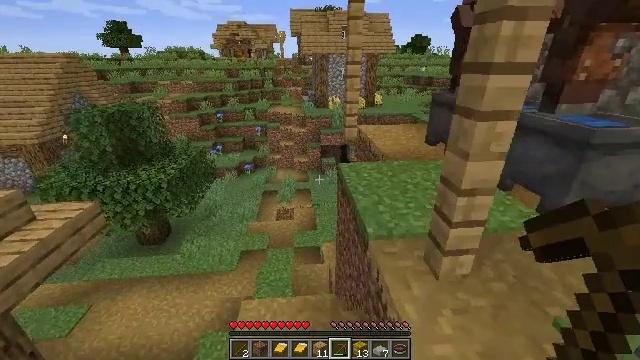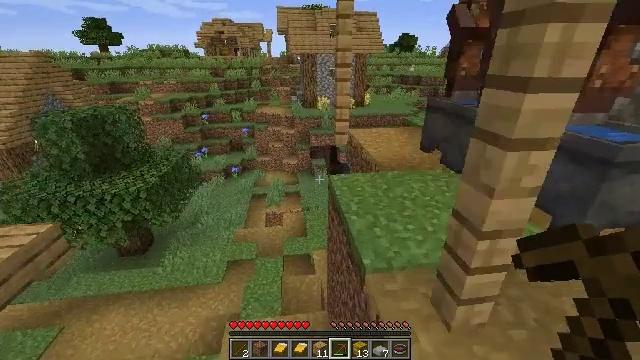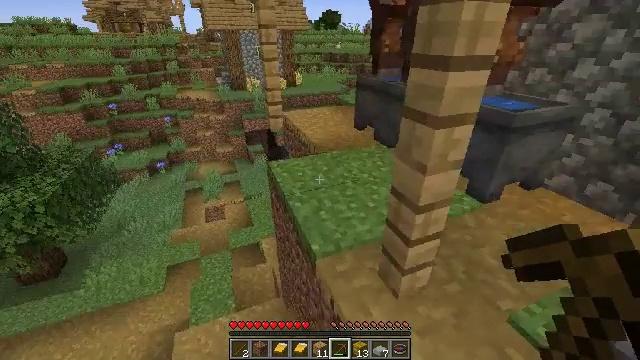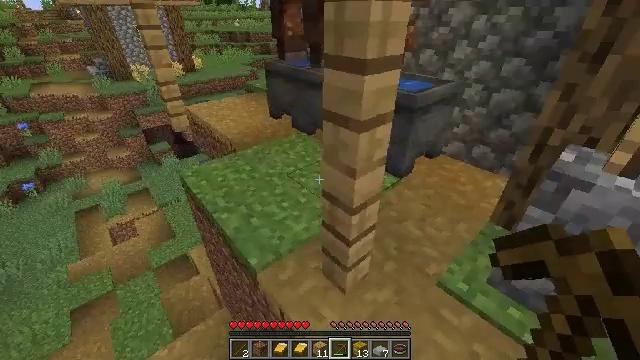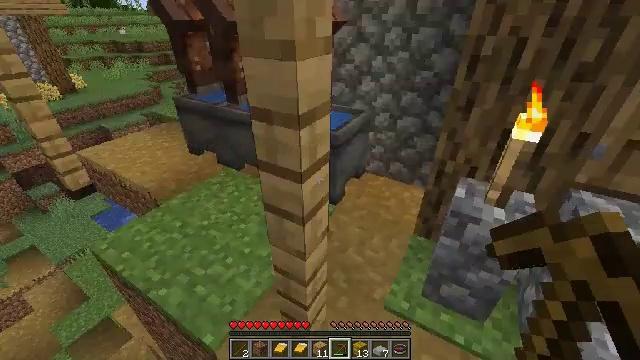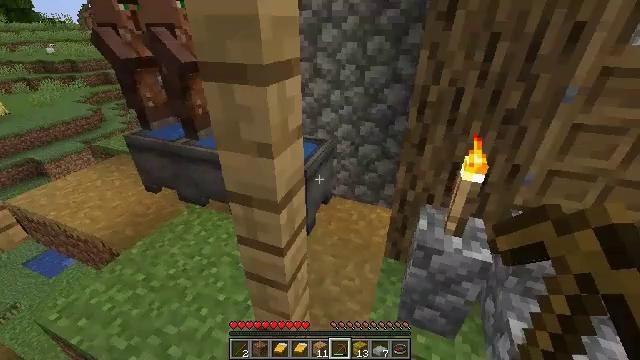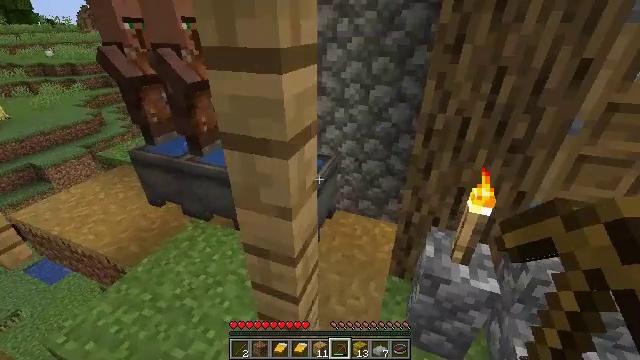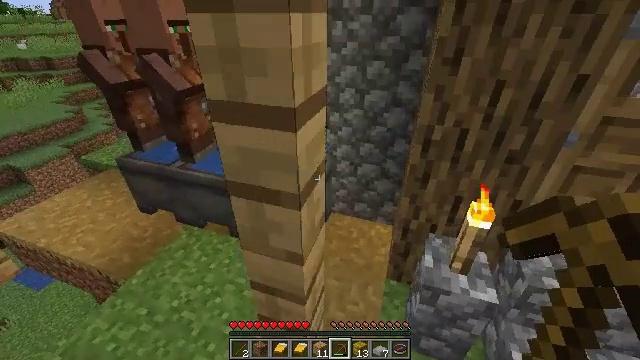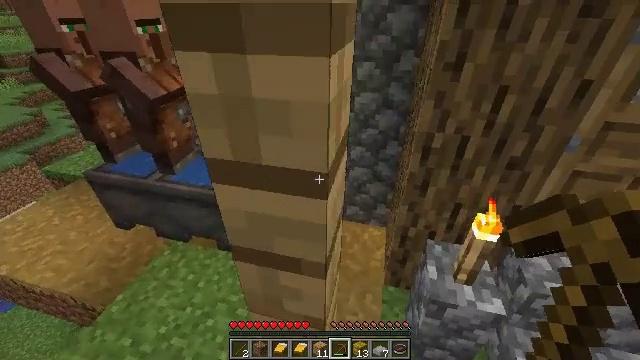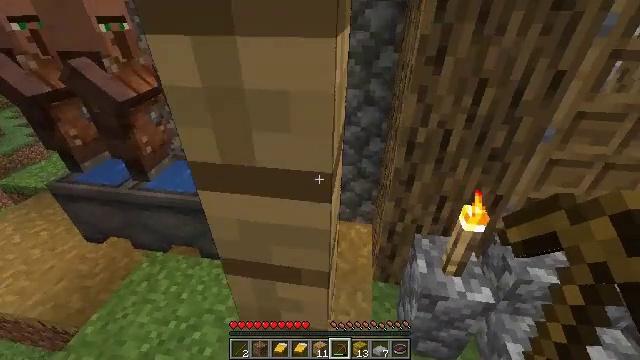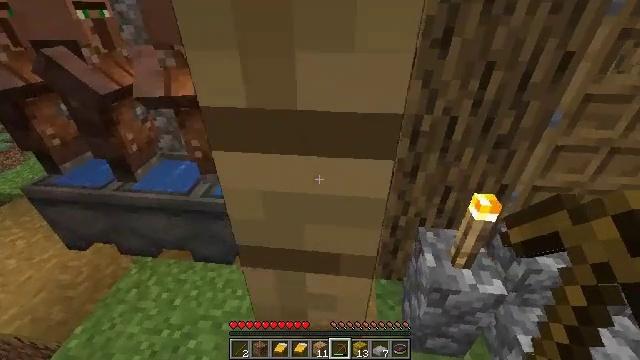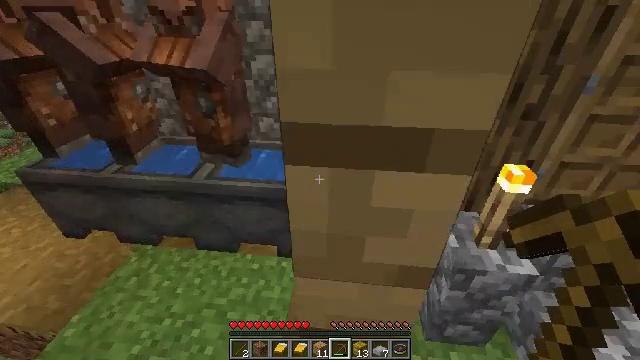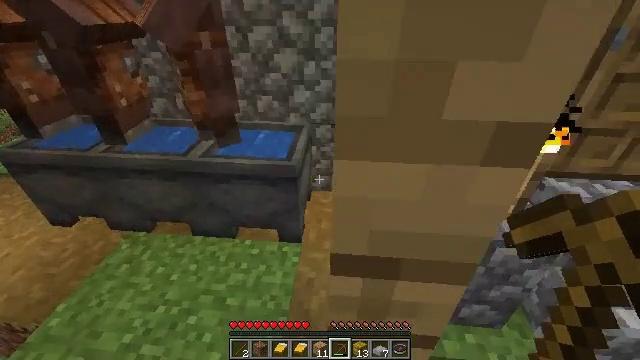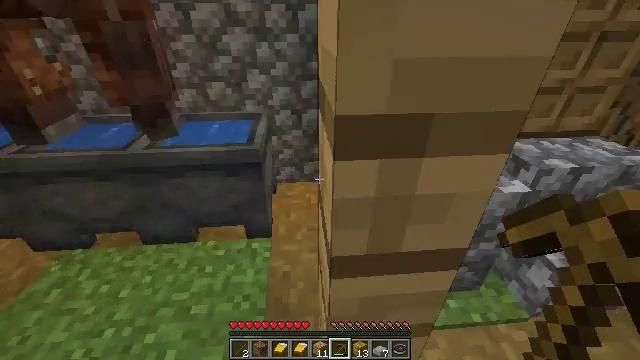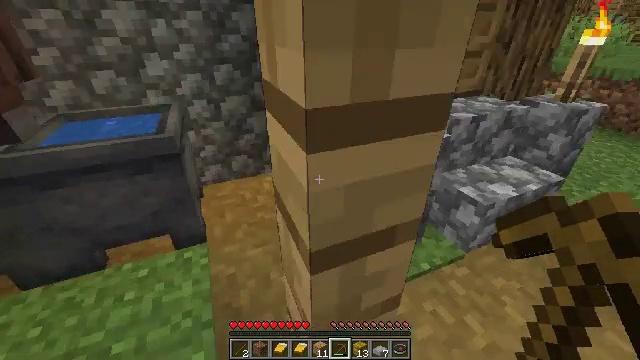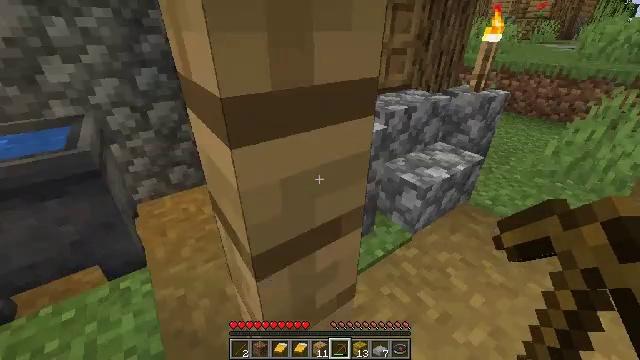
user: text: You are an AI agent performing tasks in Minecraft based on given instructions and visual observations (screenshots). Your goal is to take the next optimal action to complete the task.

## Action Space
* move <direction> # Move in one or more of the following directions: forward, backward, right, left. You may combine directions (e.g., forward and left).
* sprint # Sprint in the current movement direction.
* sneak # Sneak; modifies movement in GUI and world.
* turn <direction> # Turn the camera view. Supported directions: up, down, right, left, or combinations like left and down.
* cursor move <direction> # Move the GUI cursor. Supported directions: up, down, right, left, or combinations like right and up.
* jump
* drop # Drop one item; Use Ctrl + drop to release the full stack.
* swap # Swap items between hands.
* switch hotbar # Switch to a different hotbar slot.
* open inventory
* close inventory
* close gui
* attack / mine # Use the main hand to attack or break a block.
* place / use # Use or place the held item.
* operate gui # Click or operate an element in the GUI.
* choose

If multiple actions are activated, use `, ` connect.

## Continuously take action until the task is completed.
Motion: motion action
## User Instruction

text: Attack the smooth stone block to break it.
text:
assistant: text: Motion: move forward, turn right
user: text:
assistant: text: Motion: move forward, turn right and down
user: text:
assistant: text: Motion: move forward, turn right and down, jump
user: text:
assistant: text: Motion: move forward, turn right, jump
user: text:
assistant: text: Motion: move forward, turn right and up, jump
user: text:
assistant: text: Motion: move forward, jump
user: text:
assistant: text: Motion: move forward, turn right and down, jump
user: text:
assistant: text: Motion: move forward, turn right and down, jump
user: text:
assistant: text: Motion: move forward, turn right, jump
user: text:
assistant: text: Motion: move forward, turn right, jump
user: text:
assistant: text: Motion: move forward
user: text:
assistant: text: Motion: move forward, turn right
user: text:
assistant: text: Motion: move forward, turn right and up
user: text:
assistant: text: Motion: move forward, turn right and up
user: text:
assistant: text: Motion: move forward and move right, turn right
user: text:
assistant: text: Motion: move forward and move right, turn right
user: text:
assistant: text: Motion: move forward and move right, turn right
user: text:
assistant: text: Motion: move forward and move right, turn right
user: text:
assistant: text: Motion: move forward, turn right and up
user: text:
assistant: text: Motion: move forward and move right, turn right and up
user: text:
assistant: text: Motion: move forward and move right
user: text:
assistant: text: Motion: move forward and move right
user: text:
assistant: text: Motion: move forward and move right, turn left
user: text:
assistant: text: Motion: move forward, turn left and up
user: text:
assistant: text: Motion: move forward, turn left and up
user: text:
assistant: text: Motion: move forward, turn left and up
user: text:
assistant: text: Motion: move forward, turn left and up
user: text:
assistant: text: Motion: move forward, turn left and up
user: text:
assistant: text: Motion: move forward
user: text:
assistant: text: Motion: use / place